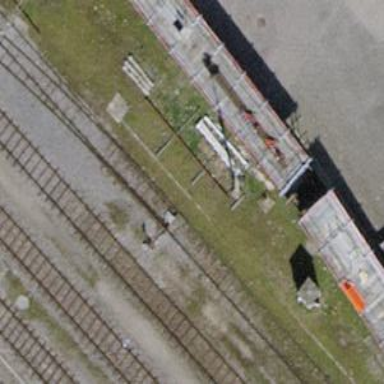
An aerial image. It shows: Rail yard with electrified rails and single track.